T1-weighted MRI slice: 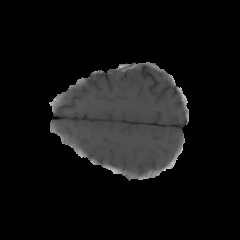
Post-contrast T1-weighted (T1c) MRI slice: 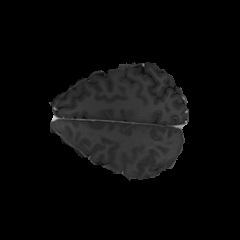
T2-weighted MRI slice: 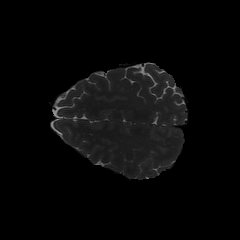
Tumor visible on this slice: no